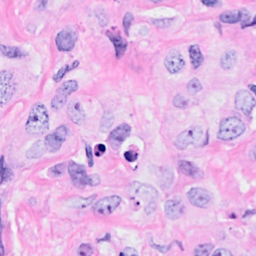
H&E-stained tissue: Breast